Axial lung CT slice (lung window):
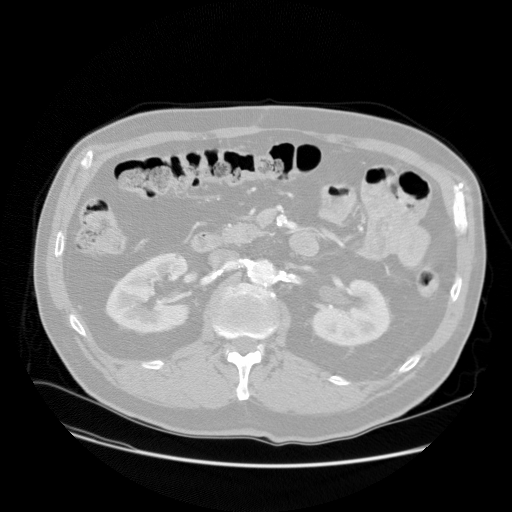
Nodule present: no